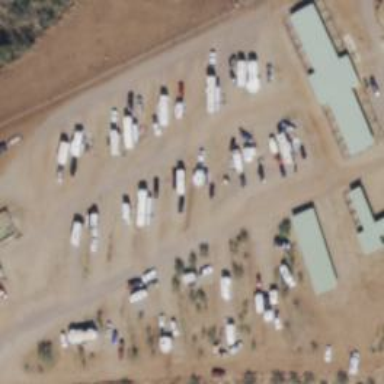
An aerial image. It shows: Caravan site with sanitary dump station available.